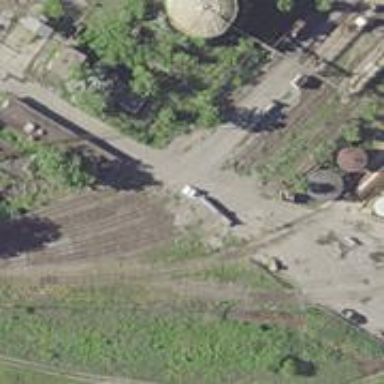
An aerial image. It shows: Disused railway.